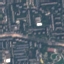
Land use / land cover class: Residential